Aerial crown-view tile of a tropical tree (Barro Colorado Island, Panama), acquired 20250217:
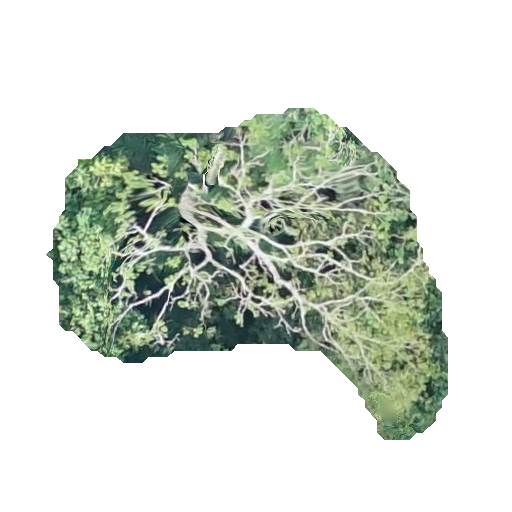
Species: Jacaranda copaia
GBIF accepted scientific name: Jacaranda copaia
Crown area: 124.246 m²